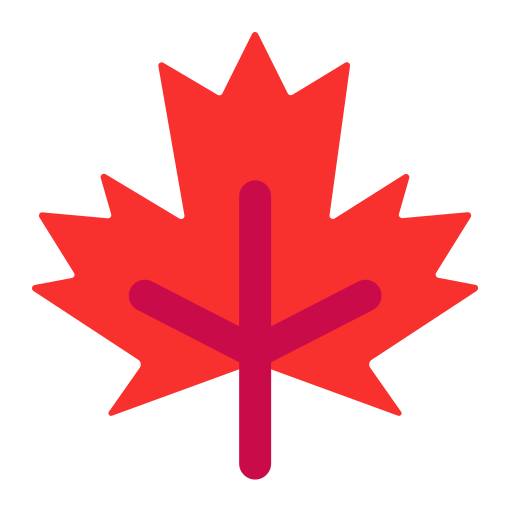
maple leaf flat